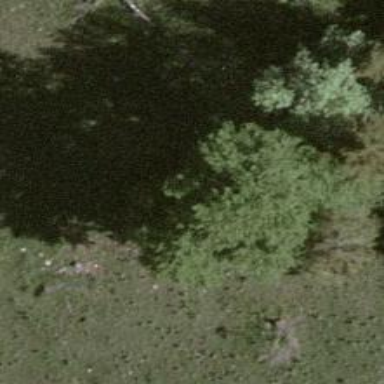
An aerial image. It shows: Beautiful tree in nature.